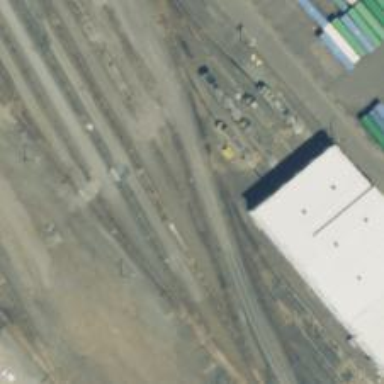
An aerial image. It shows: Railway yard used for servicing trains.